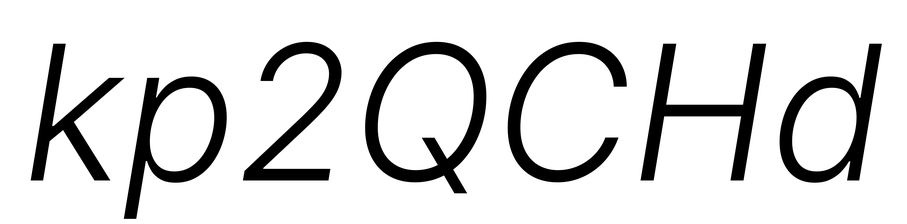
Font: Inter-Italic_Light_Italic